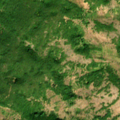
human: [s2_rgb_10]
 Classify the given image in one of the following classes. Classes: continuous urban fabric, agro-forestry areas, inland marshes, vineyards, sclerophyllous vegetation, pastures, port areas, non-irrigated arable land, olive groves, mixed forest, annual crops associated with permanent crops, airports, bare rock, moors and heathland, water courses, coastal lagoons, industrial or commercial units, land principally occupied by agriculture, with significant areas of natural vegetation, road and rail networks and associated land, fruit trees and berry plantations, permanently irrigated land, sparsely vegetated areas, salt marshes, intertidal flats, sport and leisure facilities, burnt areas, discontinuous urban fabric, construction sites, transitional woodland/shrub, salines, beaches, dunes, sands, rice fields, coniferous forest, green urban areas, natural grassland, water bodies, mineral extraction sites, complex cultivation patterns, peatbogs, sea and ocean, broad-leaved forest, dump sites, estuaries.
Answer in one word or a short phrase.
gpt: pastures, transitional woodland/shrub